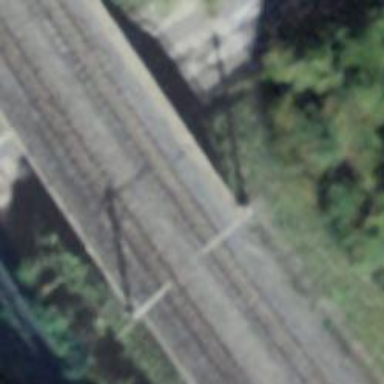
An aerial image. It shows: Narrow-gauge railway bridge with electrified contact lines and one track.